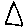
Label: triangle